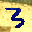
Label: 3